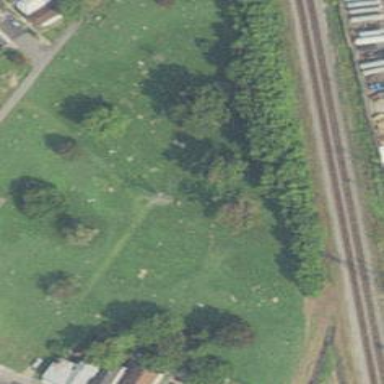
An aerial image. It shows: Graveyard used as cemetery.